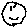
Label: smiley face